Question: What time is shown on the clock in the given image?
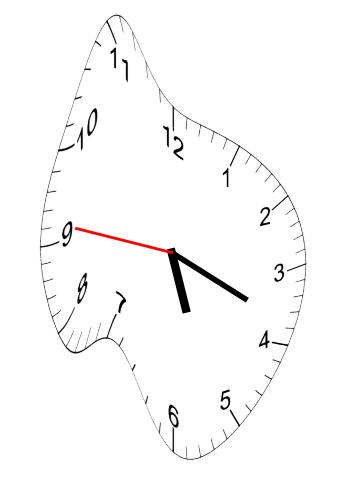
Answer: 05:18:46